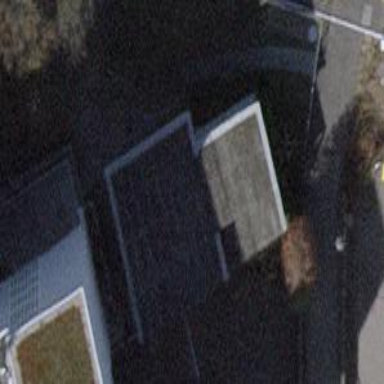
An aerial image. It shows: View of roof of building.